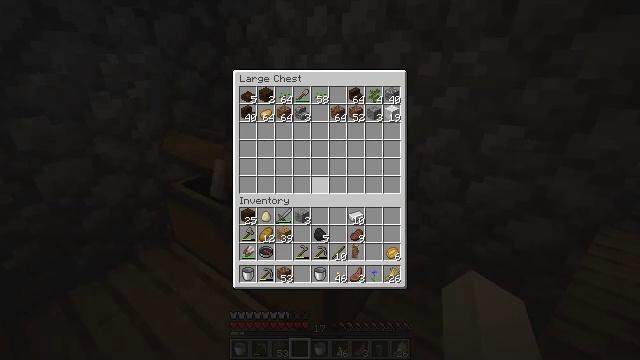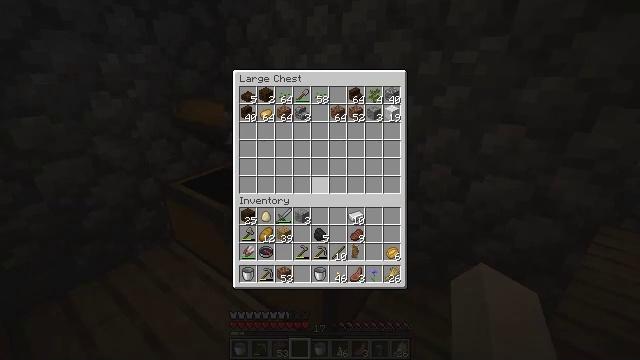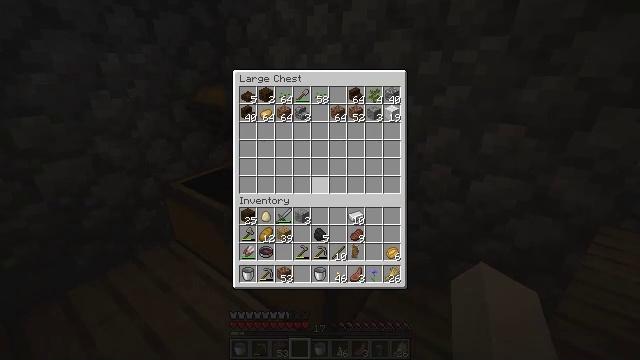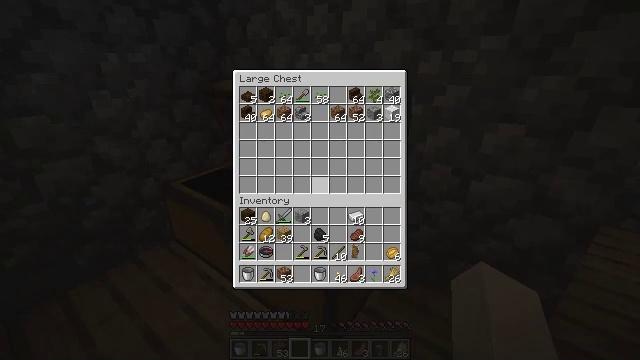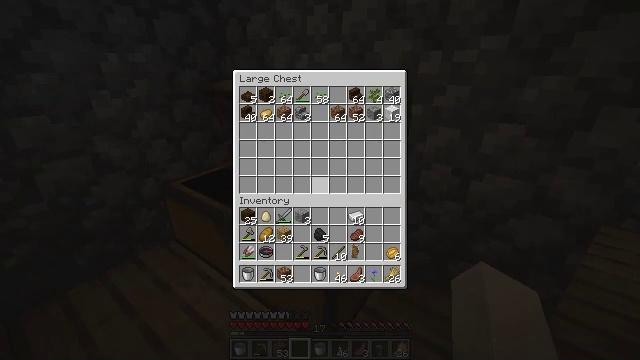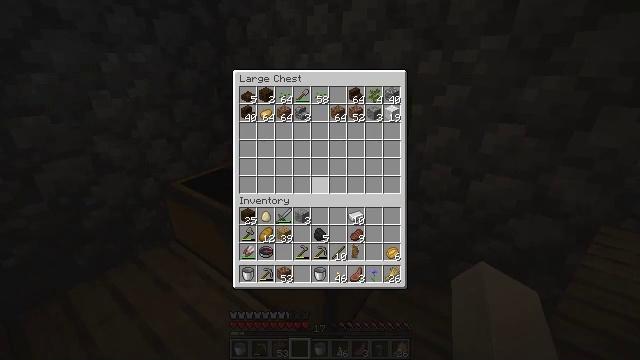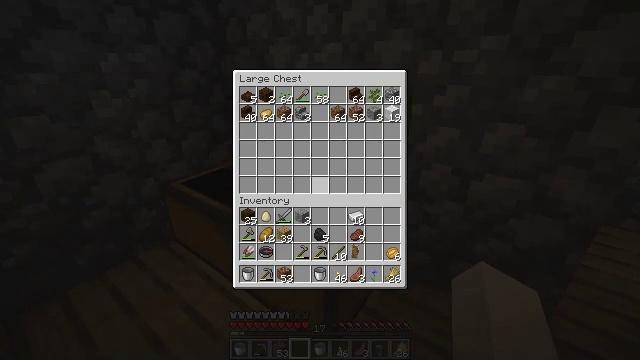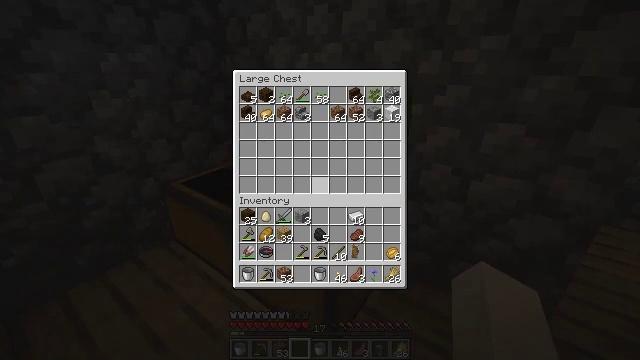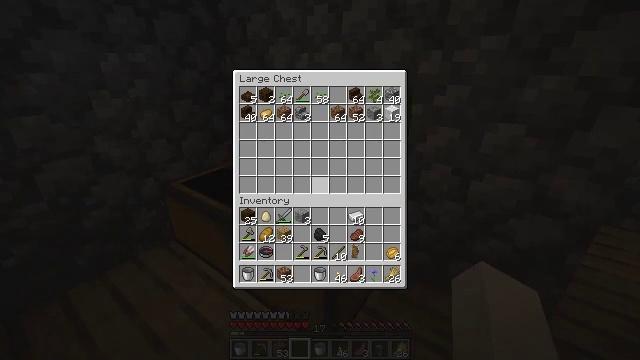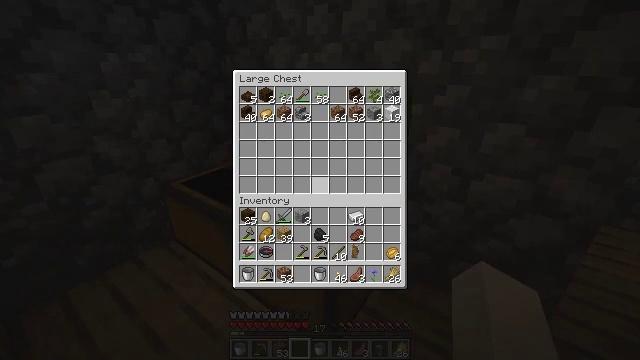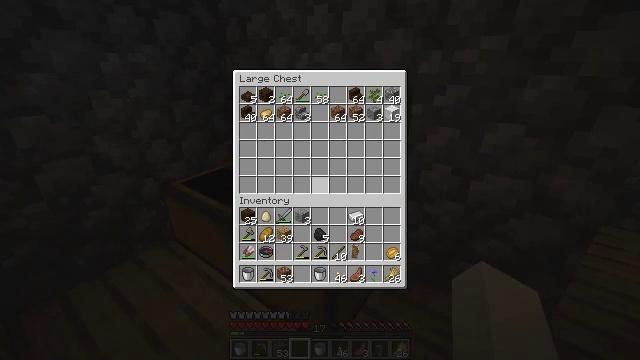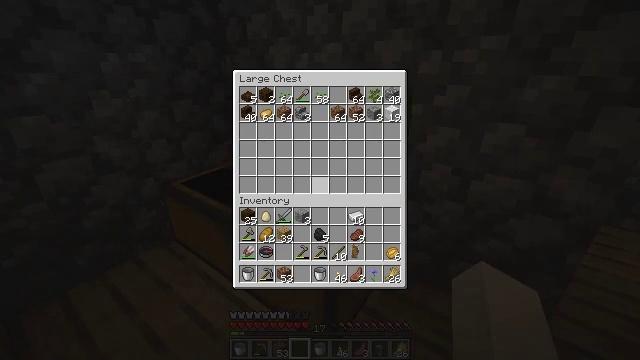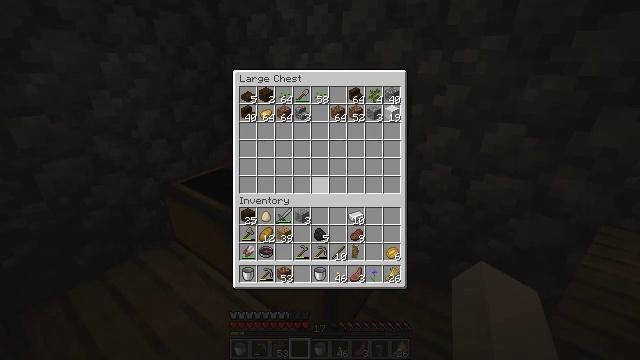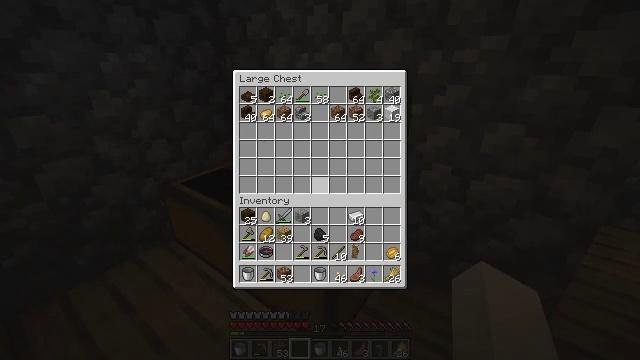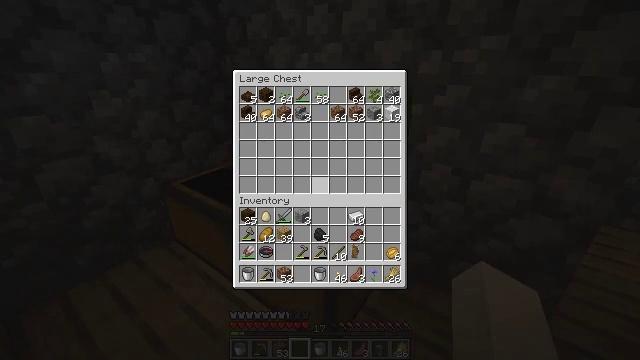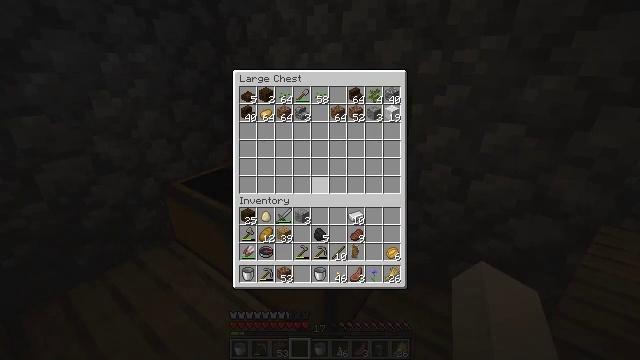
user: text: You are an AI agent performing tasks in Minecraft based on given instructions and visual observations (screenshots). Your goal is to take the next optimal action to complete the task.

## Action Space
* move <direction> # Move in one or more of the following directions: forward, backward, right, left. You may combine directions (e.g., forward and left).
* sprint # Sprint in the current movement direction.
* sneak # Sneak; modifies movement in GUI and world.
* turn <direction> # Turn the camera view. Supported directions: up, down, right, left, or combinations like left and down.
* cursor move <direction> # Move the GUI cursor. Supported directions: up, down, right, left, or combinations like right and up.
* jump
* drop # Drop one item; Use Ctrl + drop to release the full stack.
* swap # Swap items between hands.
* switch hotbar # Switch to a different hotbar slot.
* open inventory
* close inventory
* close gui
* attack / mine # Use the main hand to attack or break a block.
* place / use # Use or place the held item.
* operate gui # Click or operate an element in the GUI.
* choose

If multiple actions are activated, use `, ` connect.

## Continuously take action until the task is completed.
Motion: motion action
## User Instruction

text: Gather the oxeye daisy for crafting.
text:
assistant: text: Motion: no_op
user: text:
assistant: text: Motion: no_op
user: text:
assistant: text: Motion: no_op
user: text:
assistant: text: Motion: no_op
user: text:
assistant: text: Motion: no_op
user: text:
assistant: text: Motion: no_op
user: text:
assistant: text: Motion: no_op
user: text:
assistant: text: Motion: no_op
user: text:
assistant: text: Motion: no_op
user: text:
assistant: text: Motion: no_op
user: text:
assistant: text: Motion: no_op
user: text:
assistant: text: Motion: no_op
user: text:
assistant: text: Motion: no_op
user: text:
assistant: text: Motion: no_op
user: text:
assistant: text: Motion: no_op
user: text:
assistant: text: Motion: no_op
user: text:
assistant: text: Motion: no_op
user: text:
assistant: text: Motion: no_op
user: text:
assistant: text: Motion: no_op
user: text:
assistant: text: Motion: no_op
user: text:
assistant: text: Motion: no_op
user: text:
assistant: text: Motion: no_op
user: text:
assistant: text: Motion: no_op
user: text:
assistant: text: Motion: no_op
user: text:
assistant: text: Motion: no_op
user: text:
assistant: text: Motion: turn left and down
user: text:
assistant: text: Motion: turn left and down
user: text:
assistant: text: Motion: turn left and down
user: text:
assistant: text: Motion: turn left
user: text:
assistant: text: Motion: no_op